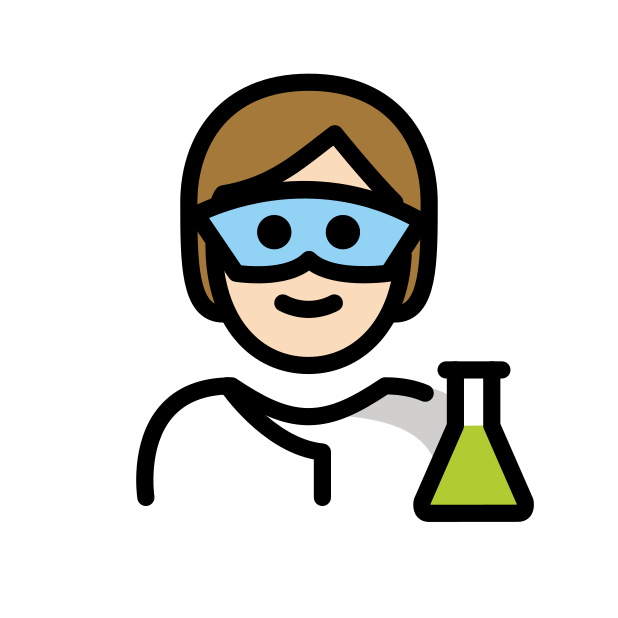
scientist: light skin tone